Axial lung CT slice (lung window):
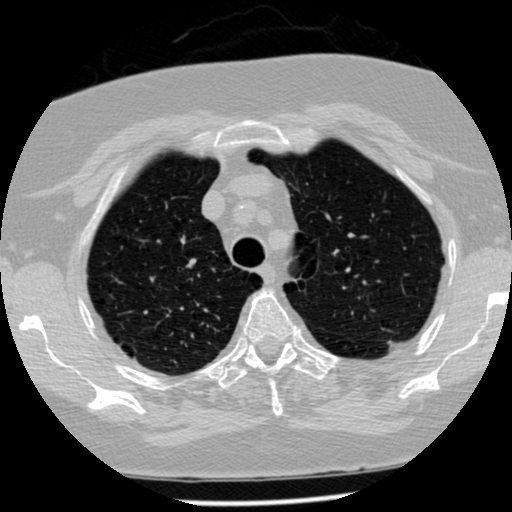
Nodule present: no